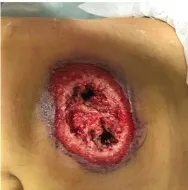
(C) Abdominal-ulcer worsened; ulcerated area: 10x10 cm.
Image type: medical_photograph (skin_photograph)